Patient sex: M
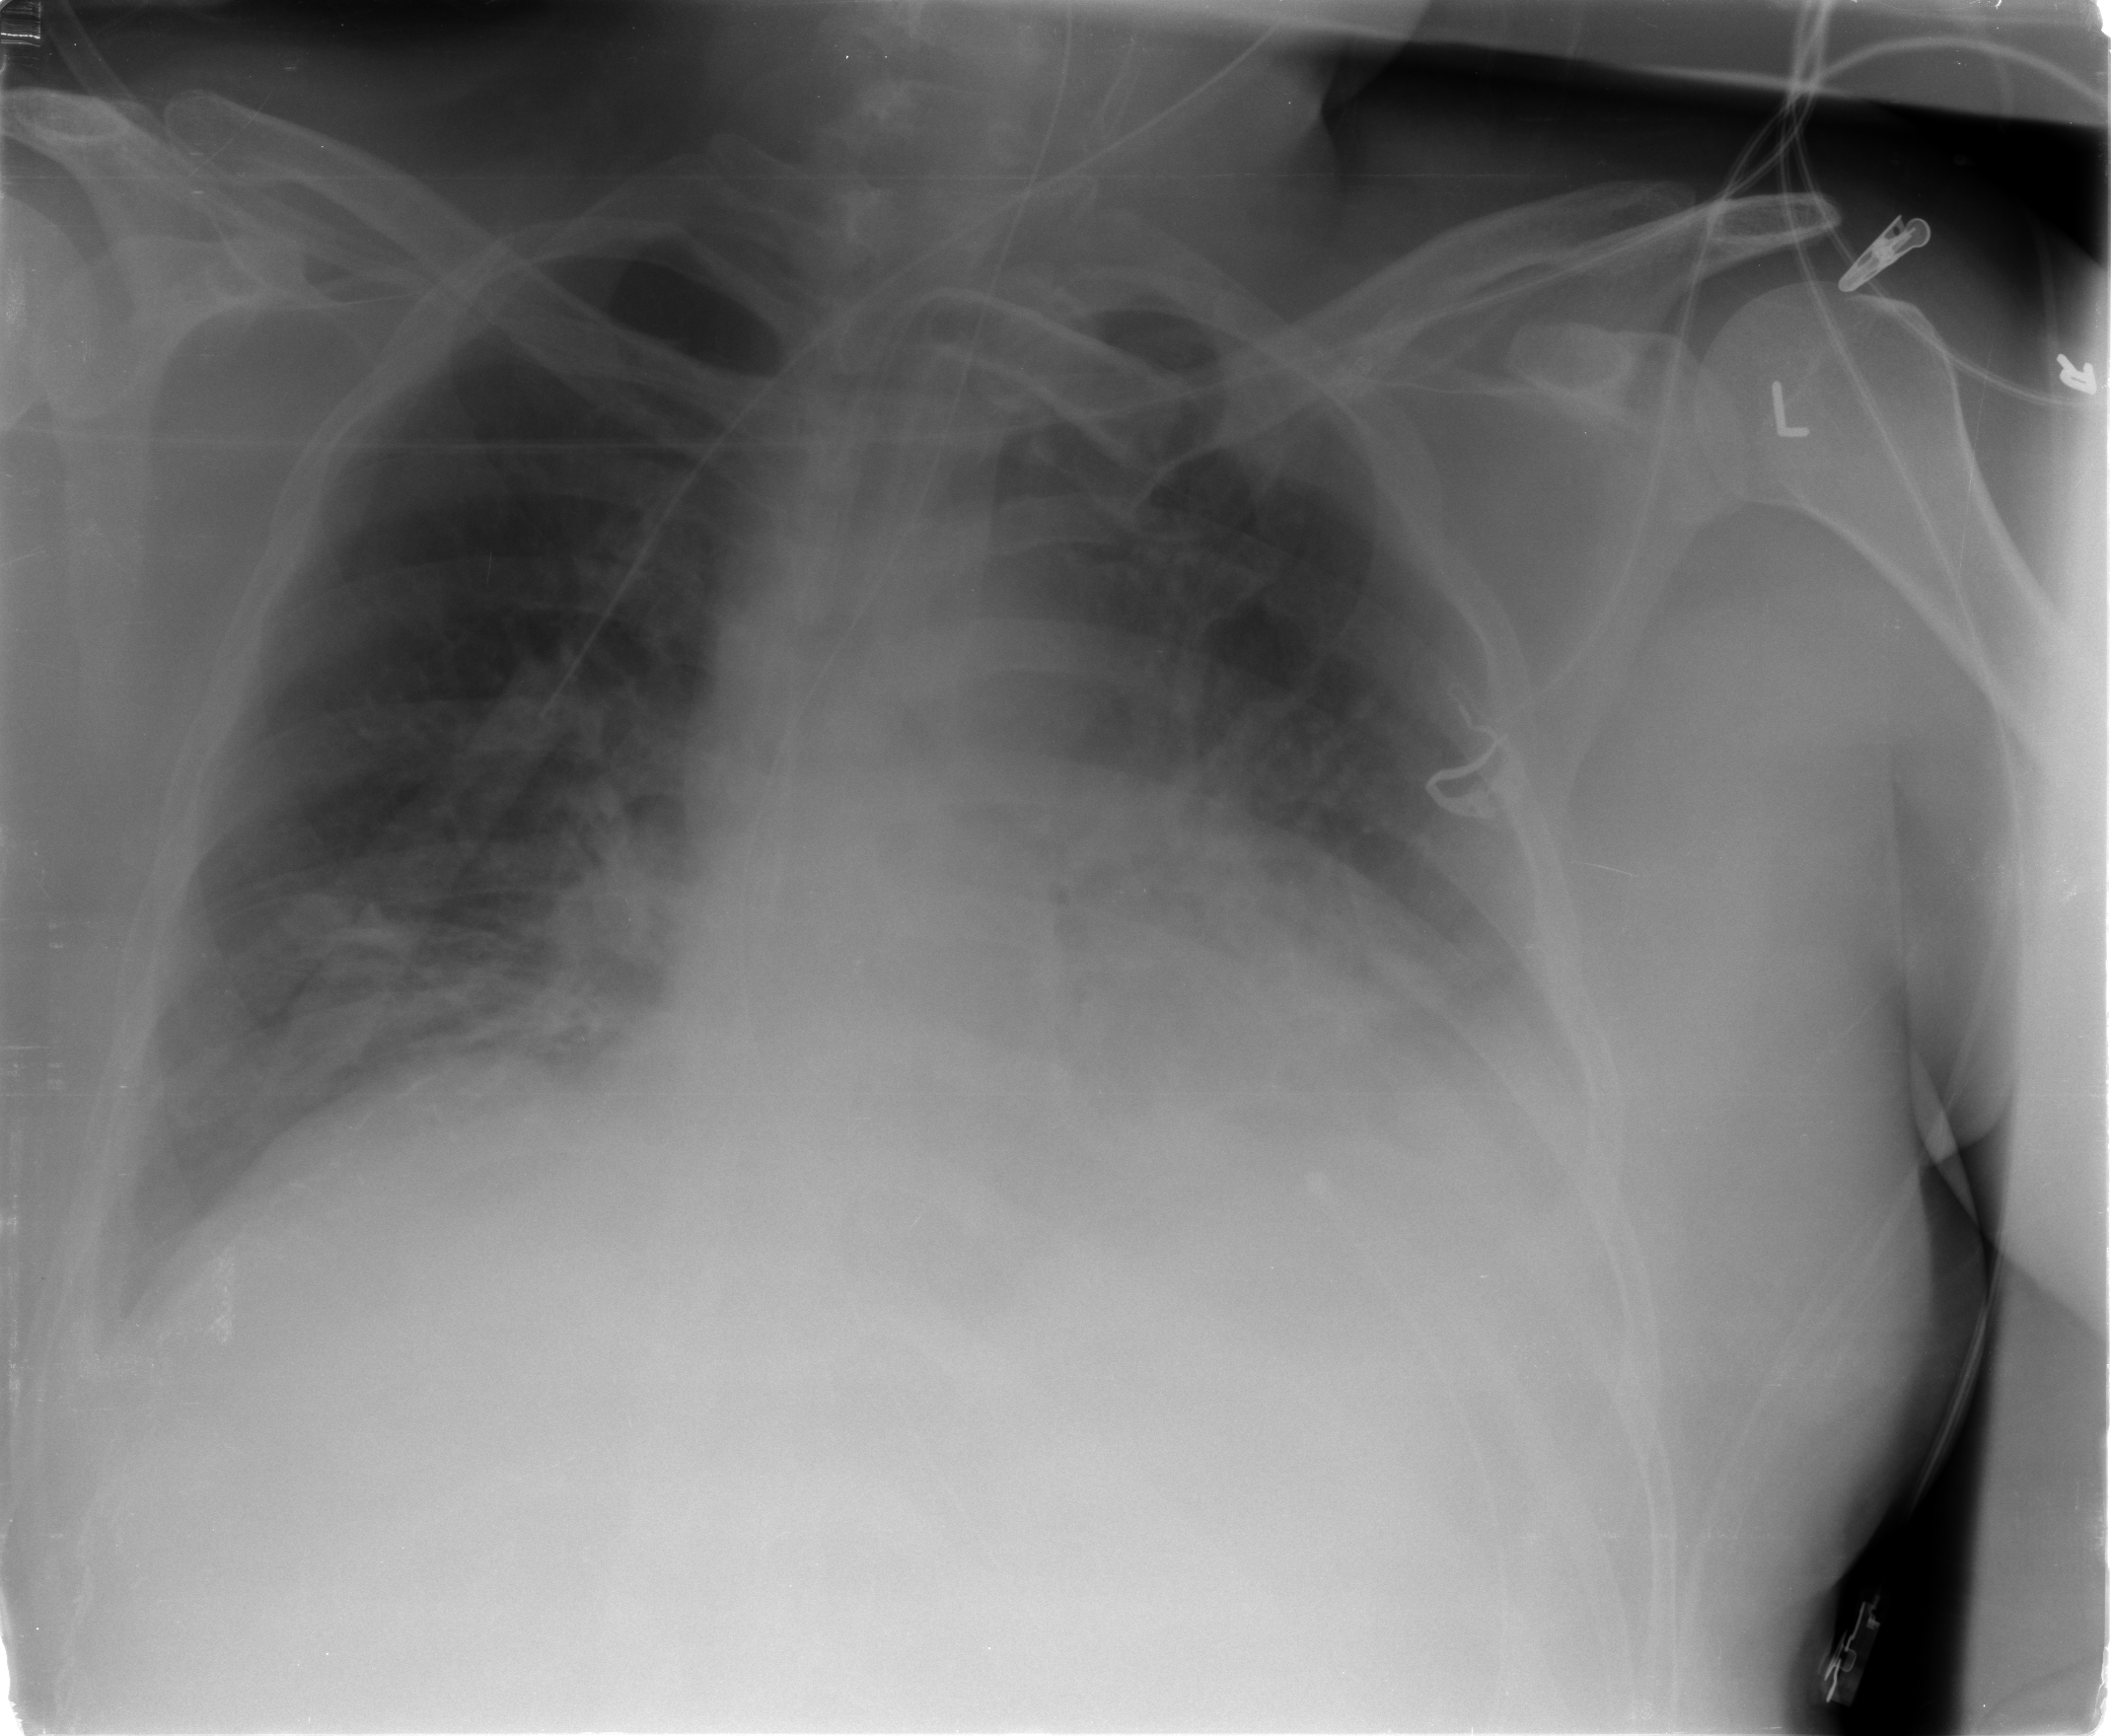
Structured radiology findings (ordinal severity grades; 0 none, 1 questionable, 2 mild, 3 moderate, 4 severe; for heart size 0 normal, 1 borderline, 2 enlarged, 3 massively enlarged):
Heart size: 2
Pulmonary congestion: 2
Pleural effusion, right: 2
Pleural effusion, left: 2
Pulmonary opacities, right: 2
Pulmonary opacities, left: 3
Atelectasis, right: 2
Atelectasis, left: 2